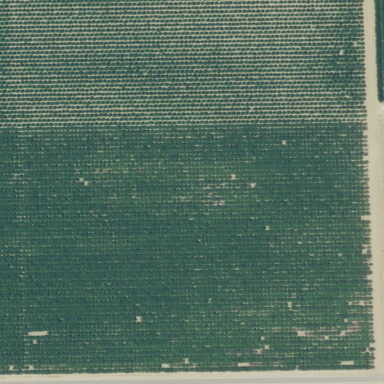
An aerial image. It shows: Almond orchard with rows of almond trees.